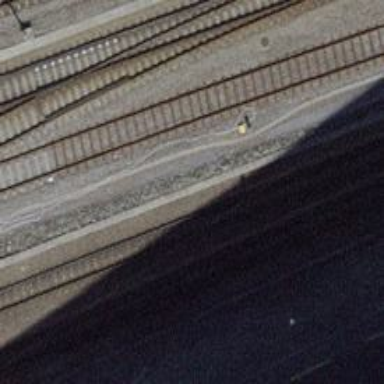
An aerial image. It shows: Narrow-gauge railway track electrified by contact line.